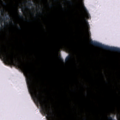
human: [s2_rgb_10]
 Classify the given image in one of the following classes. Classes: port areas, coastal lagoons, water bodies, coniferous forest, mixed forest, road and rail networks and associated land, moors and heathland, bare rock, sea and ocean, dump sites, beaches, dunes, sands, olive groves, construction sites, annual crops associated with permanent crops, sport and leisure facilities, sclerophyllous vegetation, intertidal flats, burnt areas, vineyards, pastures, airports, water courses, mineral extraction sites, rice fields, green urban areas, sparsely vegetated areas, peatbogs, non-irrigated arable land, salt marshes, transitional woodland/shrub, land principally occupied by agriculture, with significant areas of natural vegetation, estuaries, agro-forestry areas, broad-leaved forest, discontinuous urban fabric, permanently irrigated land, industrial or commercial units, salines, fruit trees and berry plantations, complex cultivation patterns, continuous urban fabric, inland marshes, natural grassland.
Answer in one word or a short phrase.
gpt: coniferous forest, sea and ocean